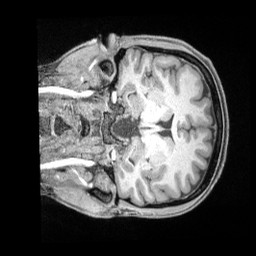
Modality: T1w
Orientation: coronal
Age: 33
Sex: female
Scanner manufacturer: siemens
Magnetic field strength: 3 T
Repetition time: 2 s
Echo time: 0.00211 s